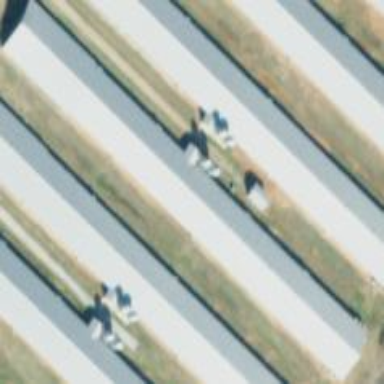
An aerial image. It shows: Poultry house.